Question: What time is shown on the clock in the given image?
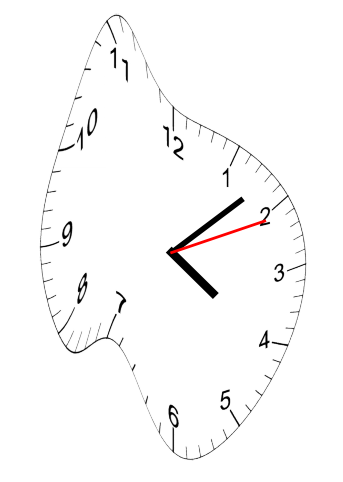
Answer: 04:08:11